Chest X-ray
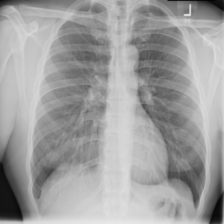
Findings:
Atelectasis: negative
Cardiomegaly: negative
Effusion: negative
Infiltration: negative
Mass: negative
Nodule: negative
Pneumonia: negative
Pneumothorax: negative
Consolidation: negative
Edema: negative
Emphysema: negative
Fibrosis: negative
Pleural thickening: negative
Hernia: negative